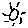
Label: sun